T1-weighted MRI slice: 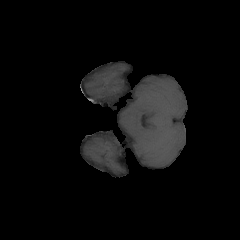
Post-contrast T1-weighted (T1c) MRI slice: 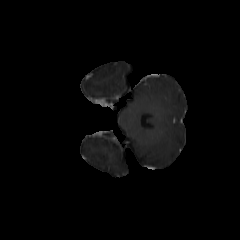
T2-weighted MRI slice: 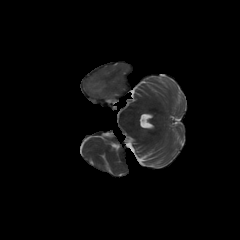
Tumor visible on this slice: yes